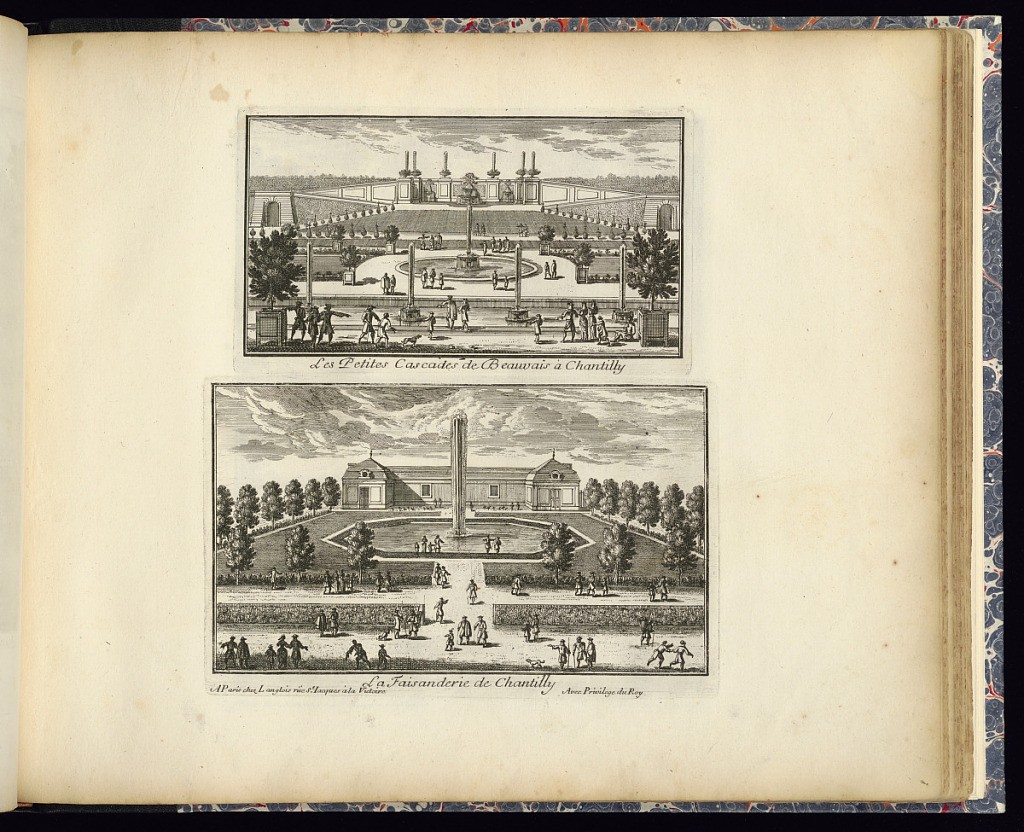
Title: Les Petites Cascades de Beauvais à Chantilly (Upper Plate)
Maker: Adam Perelle, French, 1638 – 1695
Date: late 17th century
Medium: Etching on laid paper
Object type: Print
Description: Two plates printed one above the other. Views of fountains in the gardens at Chantilly, France. The upper plate illustrates fountains, basins, and cascading fountains with gardens walls, planted trees, and topiary. The lower plate illustrates an octagonal basin with fountain / jets of water in the center and a building in the background with grass, paths, and trees. Figures throughout the grounds in both plates. The plates are titled.